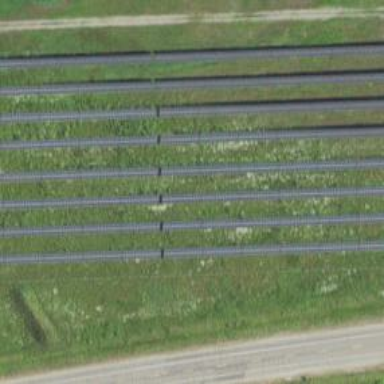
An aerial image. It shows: Solar power plant using photovoltaic technology.